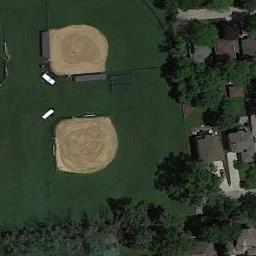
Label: baseball_diamond